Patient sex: M
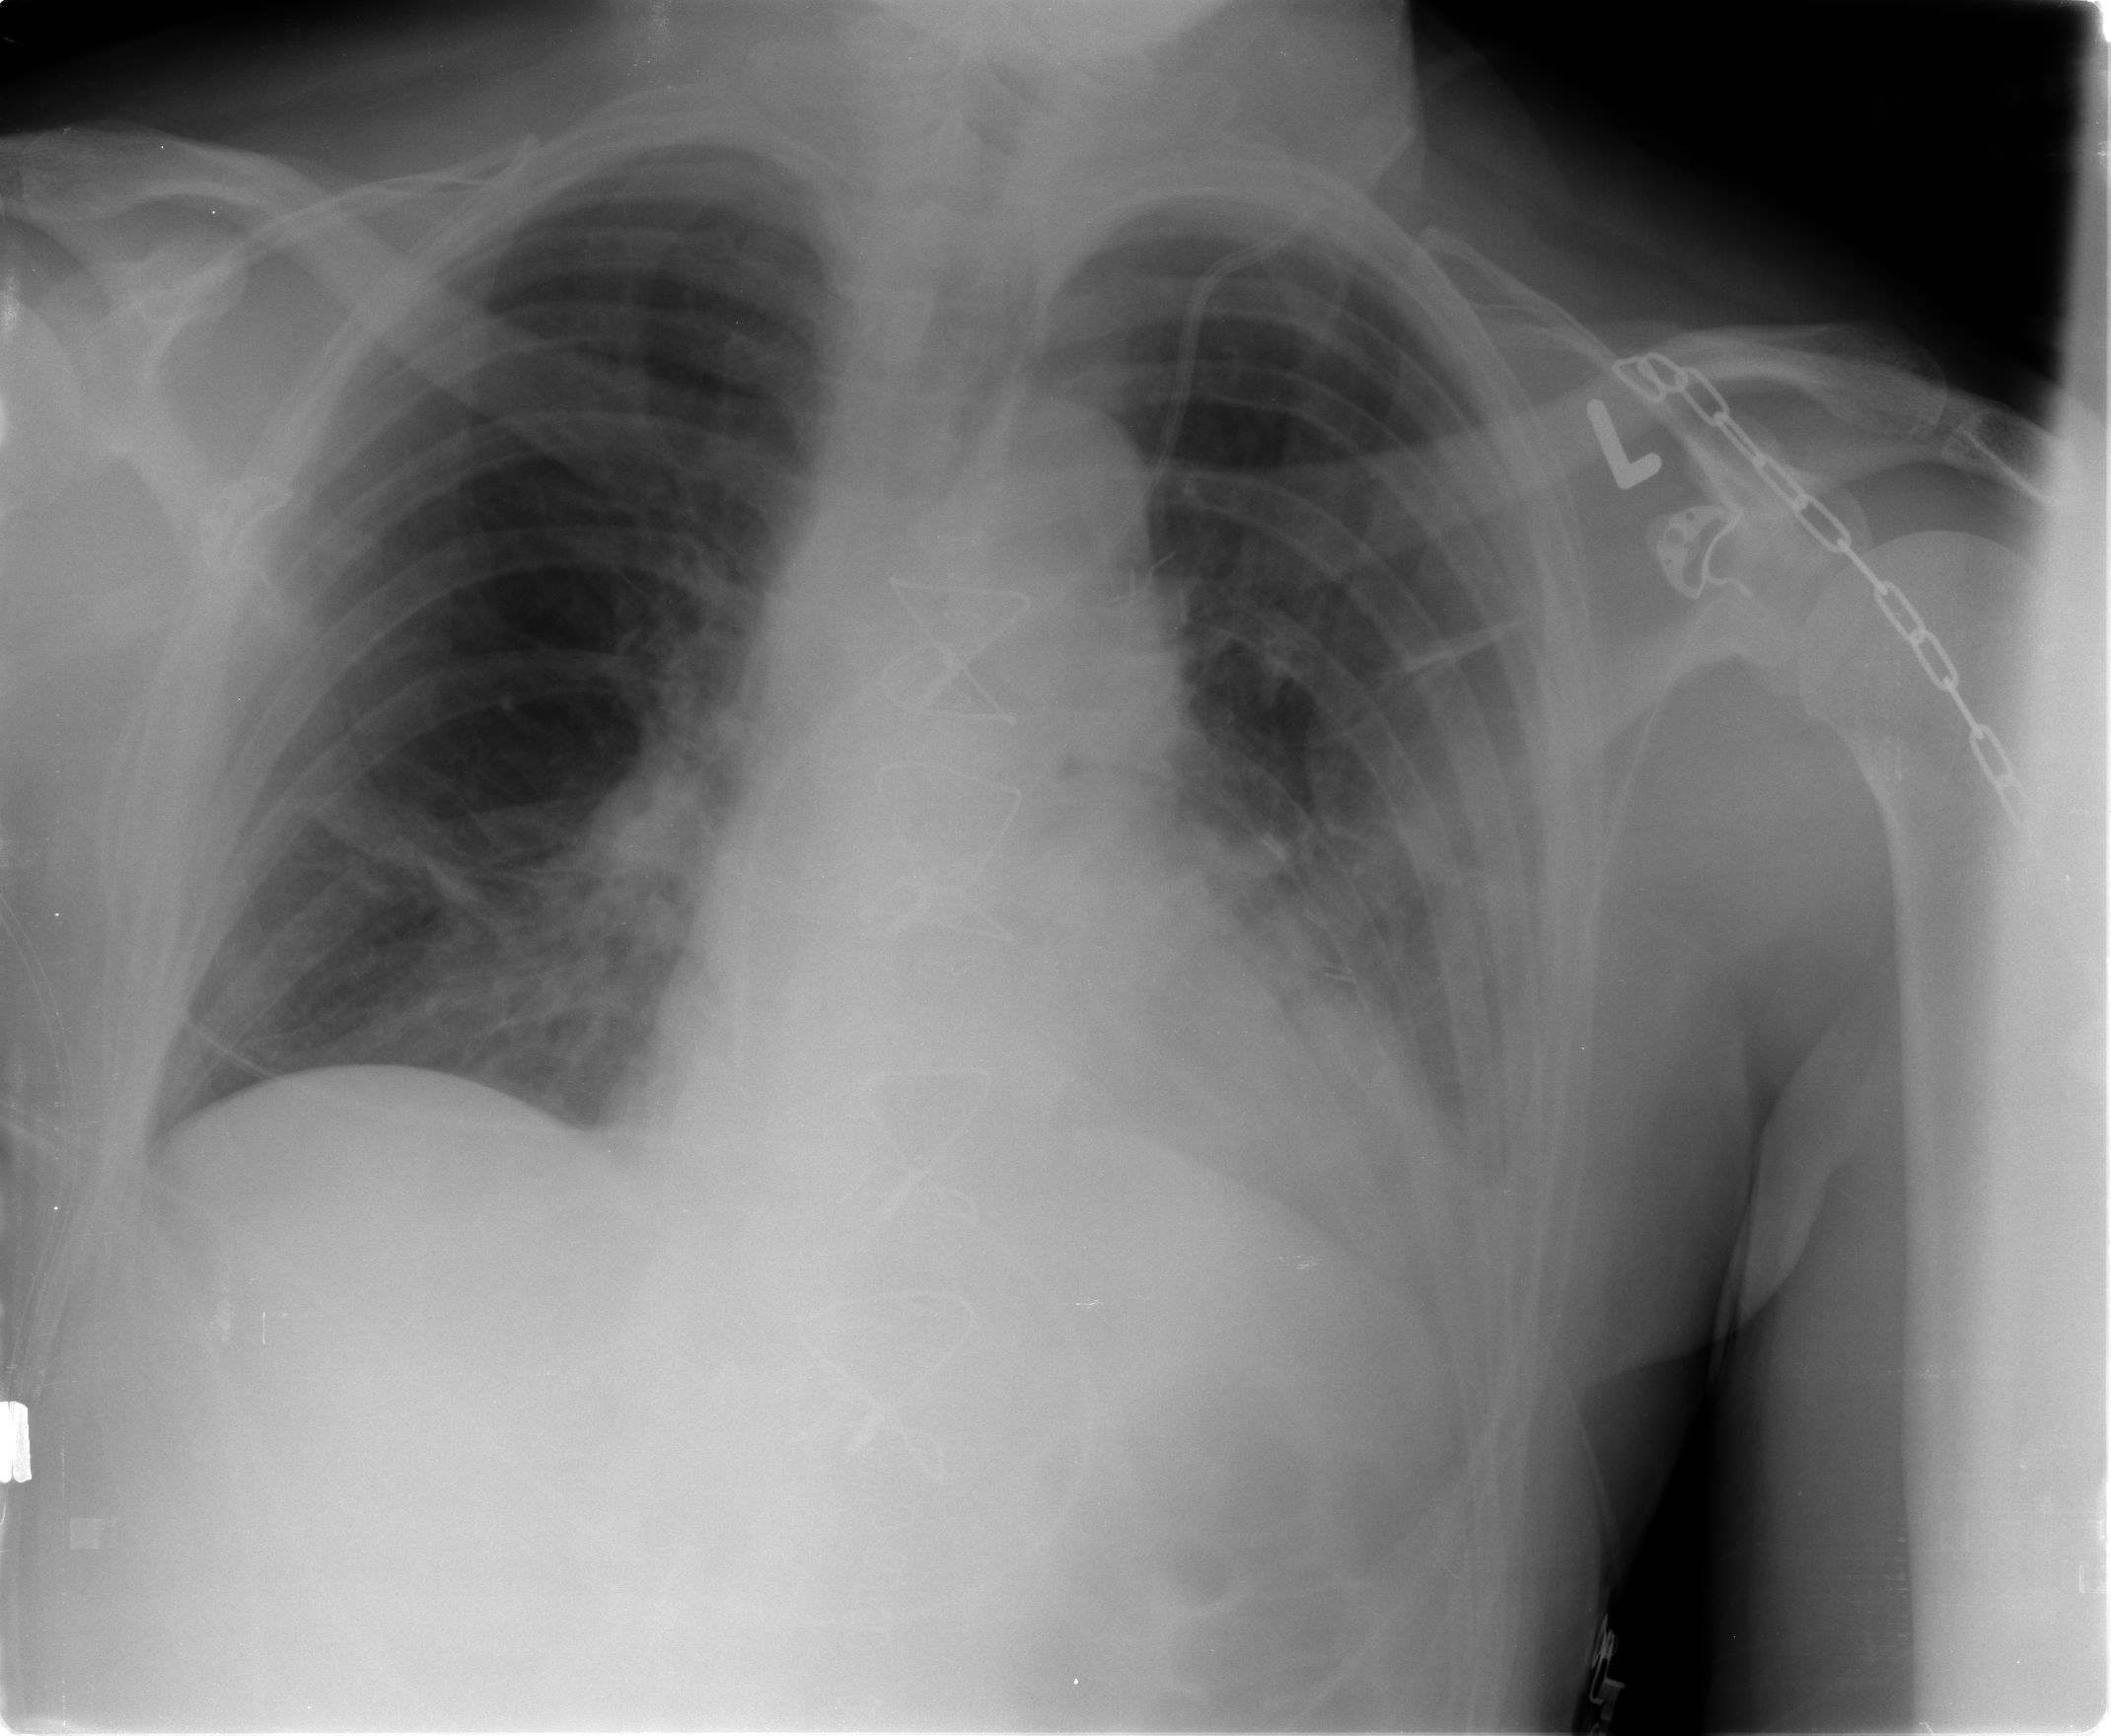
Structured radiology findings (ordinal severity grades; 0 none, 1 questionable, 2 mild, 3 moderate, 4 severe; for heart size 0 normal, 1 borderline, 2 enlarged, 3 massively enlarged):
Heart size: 1
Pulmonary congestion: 0
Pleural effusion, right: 0
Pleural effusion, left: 2
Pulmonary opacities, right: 0
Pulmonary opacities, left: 1
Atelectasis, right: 2
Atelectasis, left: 2